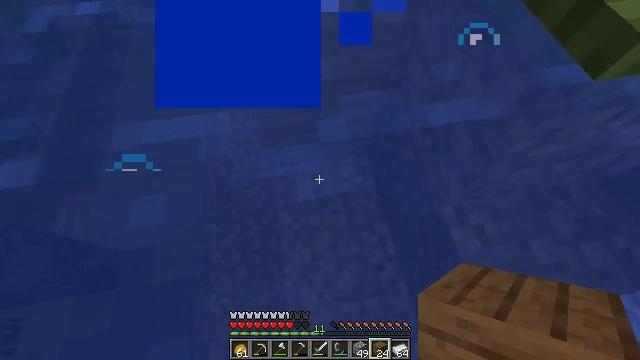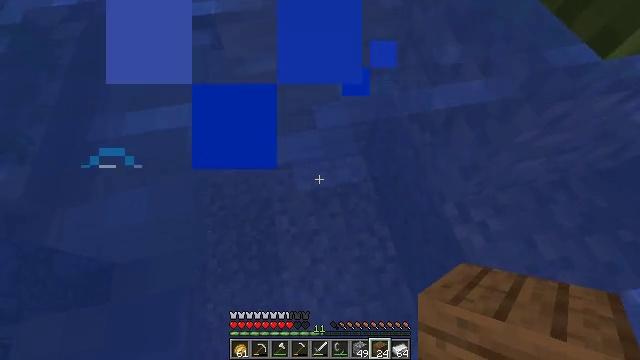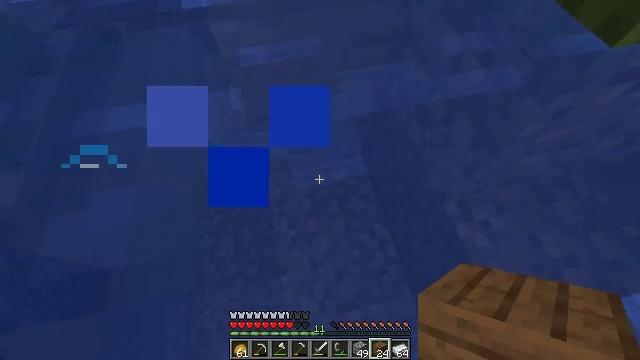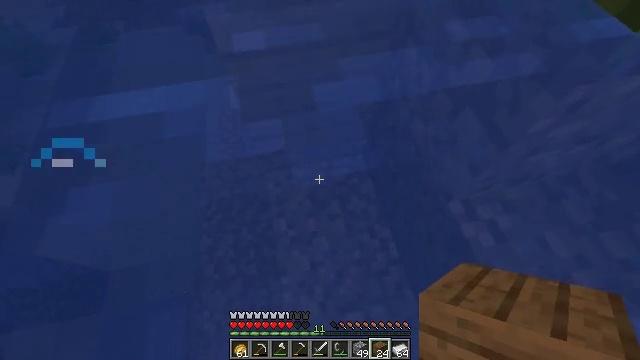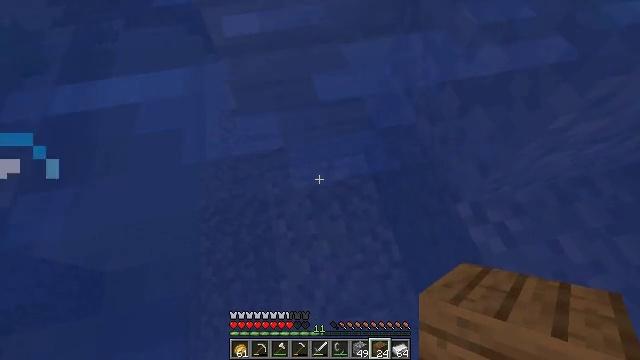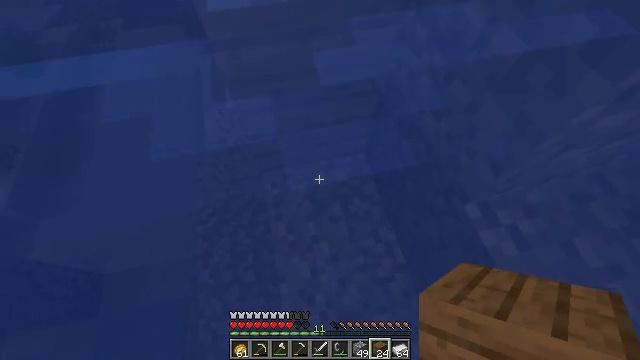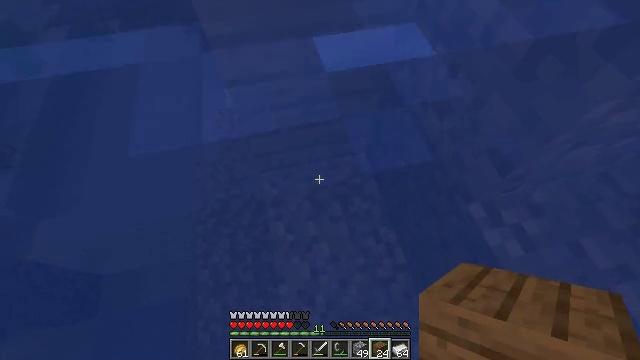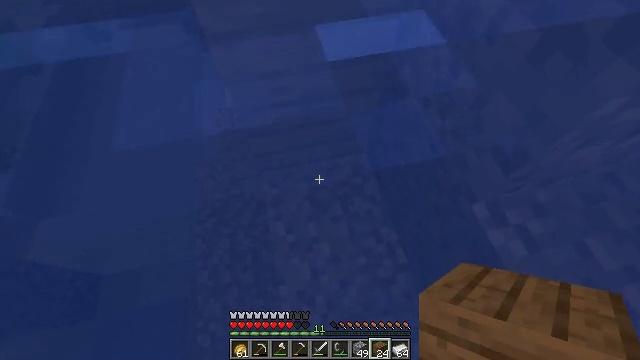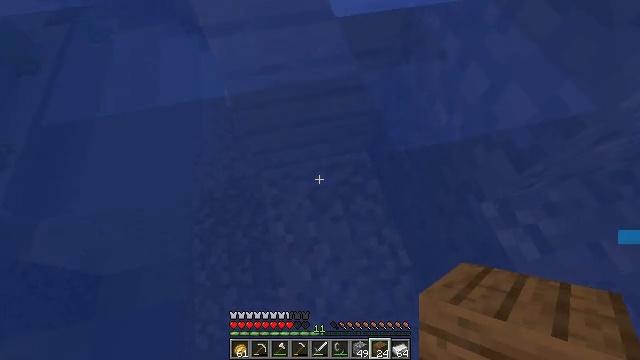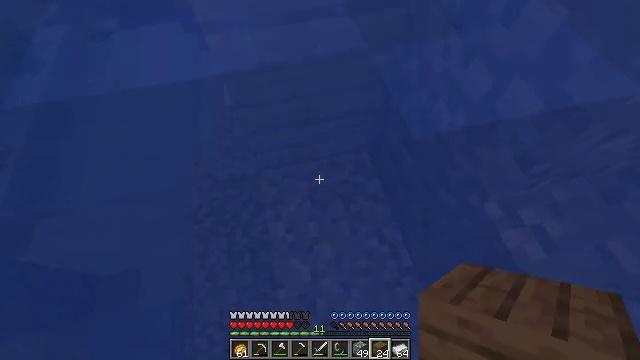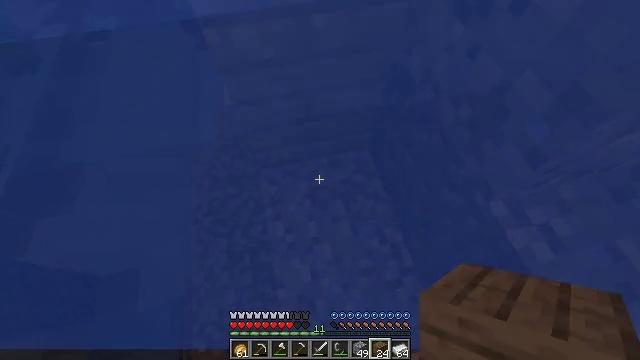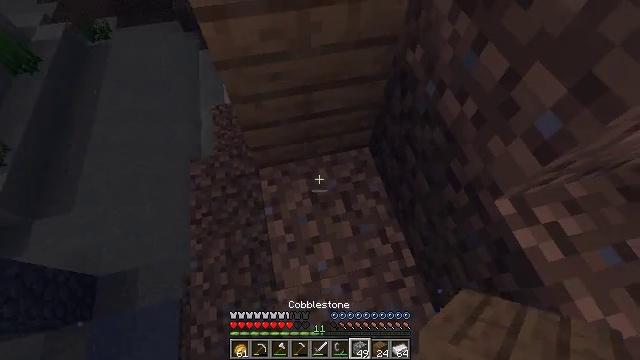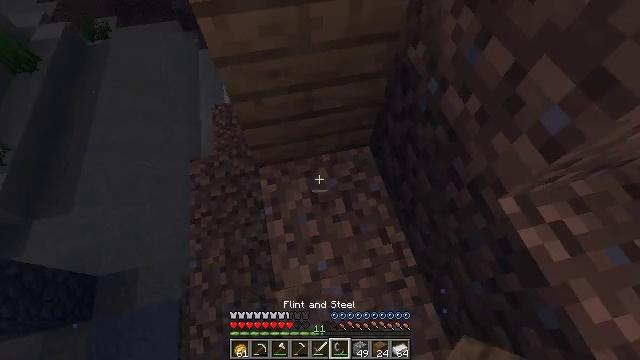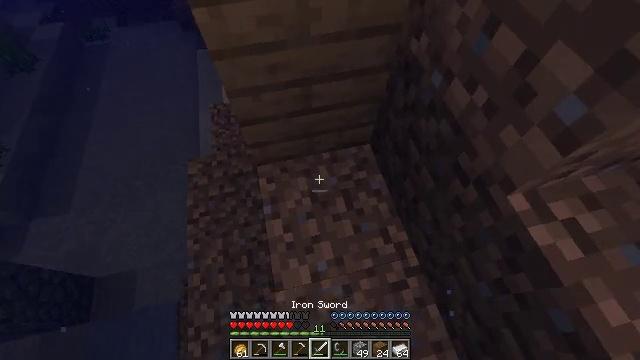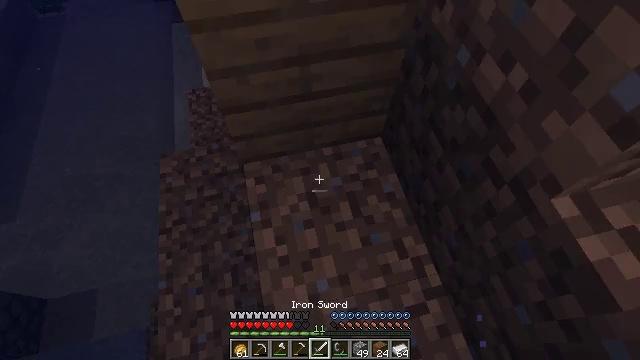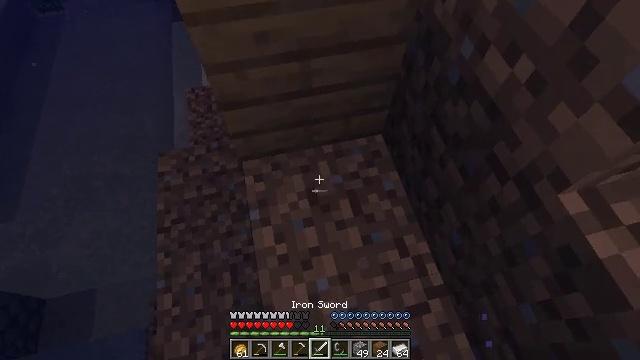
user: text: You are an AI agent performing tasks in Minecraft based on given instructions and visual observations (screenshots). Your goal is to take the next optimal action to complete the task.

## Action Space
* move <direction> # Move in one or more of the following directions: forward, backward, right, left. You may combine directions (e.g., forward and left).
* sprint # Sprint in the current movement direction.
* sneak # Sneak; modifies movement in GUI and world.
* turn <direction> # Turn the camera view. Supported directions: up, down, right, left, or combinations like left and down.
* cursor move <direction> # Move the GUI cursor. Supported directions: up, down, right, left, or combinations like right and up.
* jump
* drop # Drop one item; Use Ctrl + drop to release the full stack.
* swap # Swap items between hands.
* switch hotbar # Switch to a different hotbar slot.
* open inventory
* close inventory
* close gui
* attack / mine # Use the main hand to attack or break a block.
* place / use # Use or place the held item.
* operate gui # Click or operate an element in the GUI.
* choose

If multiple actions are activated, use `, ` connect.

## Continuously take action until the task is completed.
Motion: motion action
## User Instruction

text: Get spruce planks back into your inventory.
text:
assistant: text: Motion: turn right and up
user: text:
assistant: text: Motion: move forward, turn right
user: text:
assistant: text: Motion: move forward
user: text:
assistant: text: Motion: no_op
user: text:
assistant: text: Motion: no_op
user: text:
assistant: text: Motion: no_op
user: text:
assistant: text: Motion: no_op
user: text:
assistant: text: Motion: no_op
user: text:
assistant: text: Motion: no_op
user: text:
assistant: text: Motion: no_op
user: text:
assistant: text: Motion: no_op
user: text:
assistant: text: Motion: no_op
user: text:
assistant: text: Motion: no_op
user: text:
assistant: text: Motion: no_op
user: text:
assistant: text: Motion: no_op
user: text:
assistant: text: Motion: no_op
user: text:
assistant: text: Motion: no_op
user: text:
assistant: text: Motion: no_op
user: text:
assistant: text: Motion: no_op
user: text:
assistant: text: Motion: no_op
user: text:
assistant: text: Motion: no_op
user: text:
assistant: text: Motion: no_op
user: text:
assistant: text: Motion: no_op
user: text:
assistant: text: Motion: no_op
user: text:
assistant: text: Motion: no_op
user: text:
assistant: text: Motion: turn up
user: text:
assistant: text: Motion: turn up
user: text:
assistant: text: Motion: turn up
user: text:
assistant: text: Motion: turn left and up
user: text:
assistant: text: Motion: turn left and up